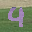
Label: 9